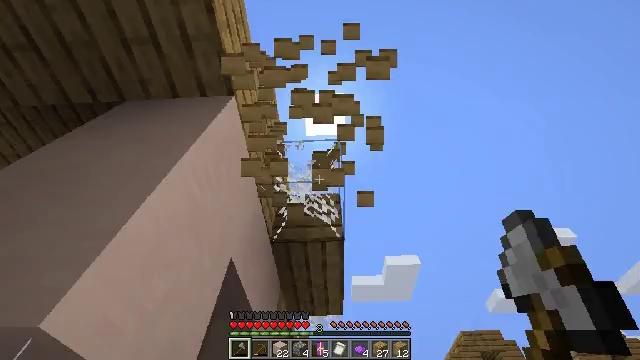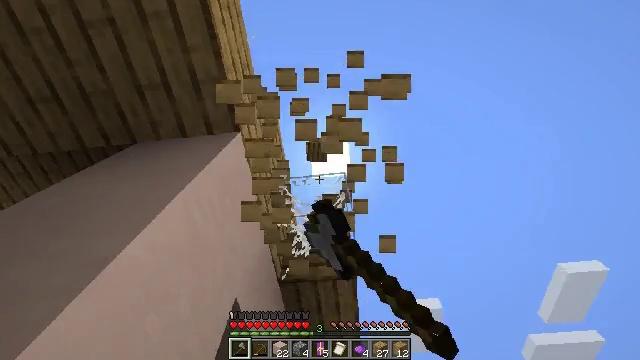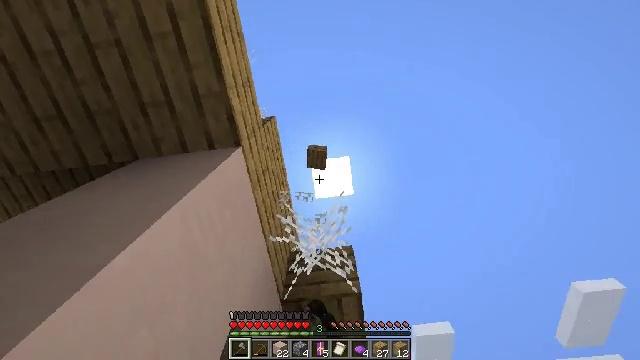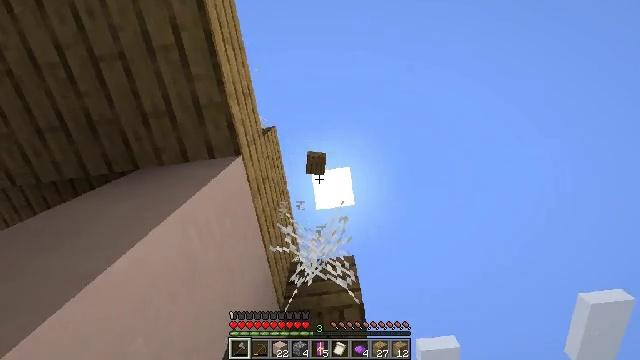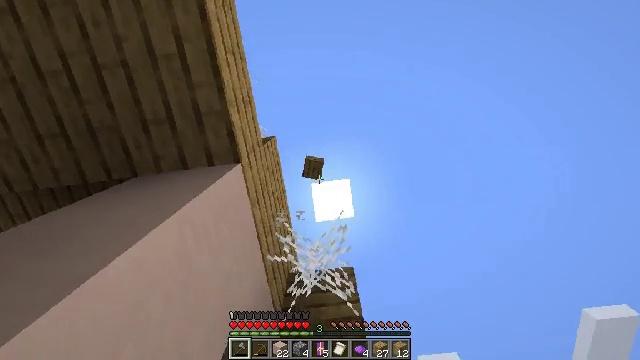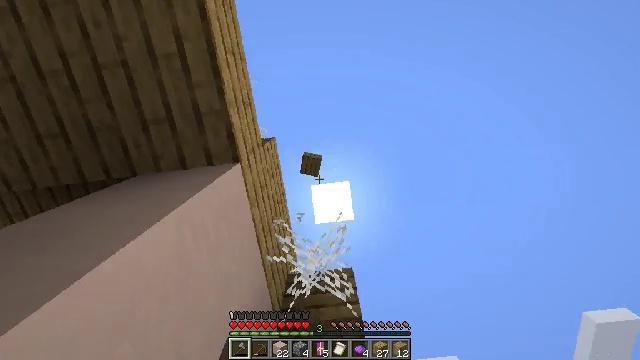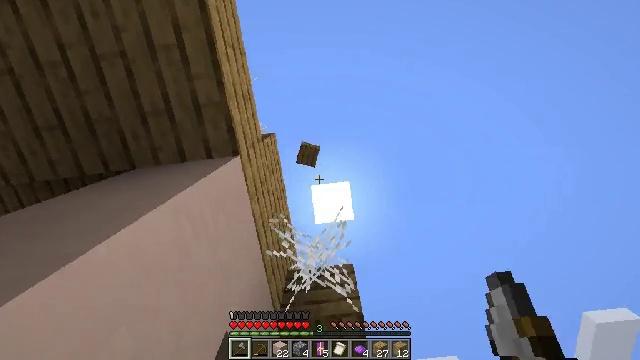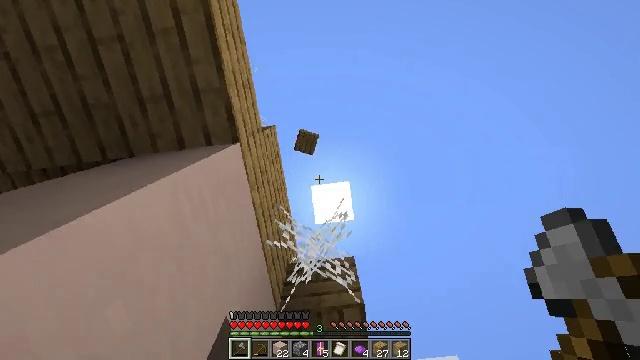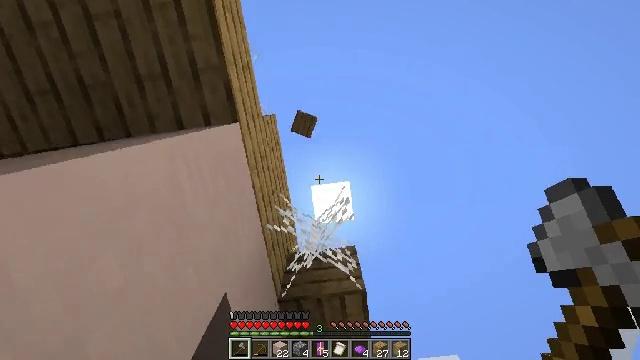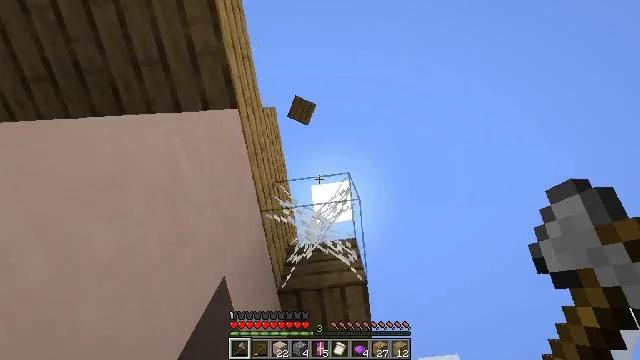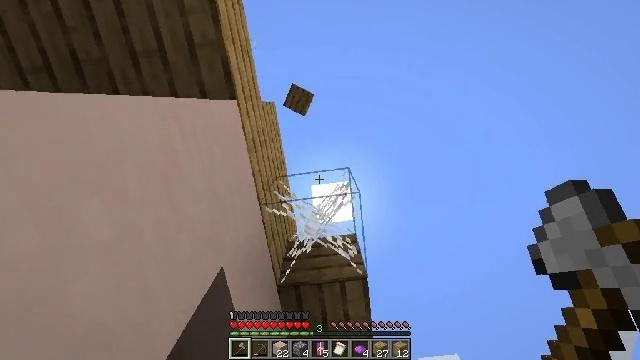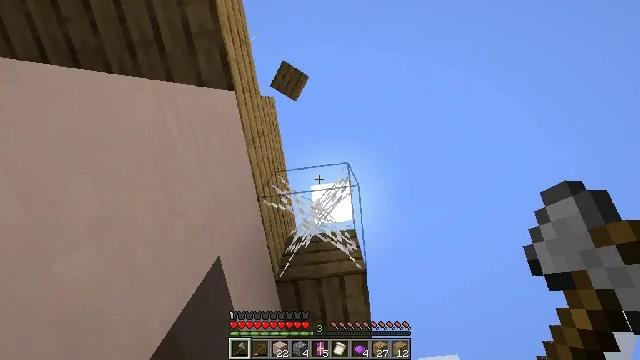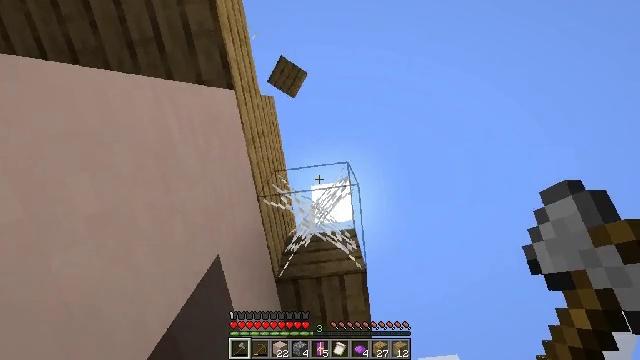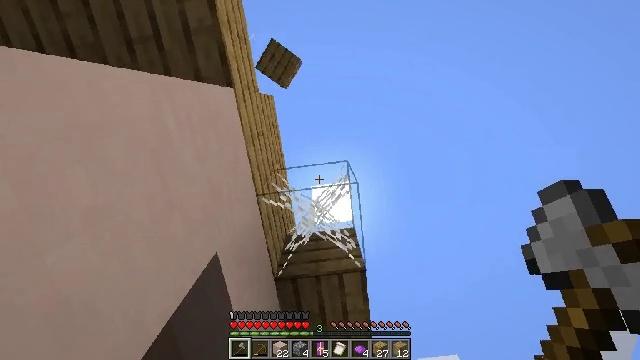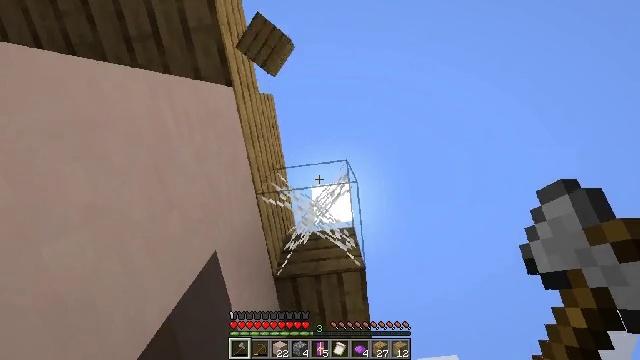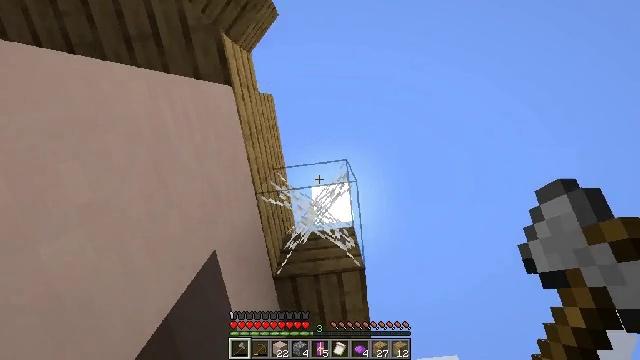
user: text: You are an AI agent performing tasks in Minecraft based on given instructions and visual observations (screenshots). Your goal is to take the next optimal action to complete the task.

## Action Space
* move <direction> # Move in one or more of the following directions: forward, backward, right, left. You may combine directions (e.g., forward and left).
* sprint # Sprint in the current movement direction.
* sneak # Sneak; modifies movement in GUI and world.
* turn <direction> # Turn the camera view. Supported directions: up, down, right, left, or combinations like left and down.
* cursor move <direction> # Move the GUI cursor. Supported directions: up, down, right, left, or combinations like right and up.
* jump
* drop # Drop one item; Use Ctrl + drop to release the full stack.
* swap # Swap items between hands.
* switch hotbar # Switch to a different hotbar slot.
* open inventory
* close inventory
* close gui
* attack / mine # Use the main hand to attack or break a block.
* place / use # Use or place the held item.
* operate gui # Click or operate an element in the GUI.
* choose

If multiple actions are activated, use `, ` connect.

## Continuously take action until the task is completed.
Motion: motion action
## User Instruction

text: Attack the stripped oak log to collect it.
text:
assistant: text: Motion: turn left and up, attack / mine
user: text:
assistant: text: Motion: turn left and up, attack / mine
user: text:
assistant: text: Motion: turn up, attack / mine
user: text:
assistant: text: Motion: turn up, attack / mine
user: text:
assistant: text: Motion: no_op
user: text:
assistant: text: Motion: move forward
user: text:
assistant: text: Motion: move forward
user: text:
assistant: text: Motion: move forward
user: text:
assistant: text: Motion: no_op
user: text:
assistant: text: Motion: no_op
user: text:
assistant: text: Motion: no_op
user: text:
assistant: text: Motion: no_op
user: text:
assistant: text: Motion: no_op
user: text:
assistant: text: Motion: no_op
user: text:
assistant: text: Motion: no_op
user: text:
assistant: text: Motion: no_op
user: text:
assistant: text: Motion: no_op
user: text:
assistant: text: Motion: no_op
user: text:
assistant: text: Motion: no_op
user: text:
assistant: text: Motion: turn right and down
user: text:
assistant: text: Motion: turn right and down
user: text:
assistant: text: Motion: move forward, turn right and down
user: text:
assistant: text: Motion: move forward, turn down
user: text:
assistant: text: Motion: move forward, turn left and down
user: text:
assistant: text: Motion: turn left and down
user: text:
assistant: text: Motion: move forward, turn down
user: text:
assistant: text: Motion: move forward, turn down
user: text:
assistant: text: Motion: move forward
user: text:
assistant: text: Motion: move forward, turn left
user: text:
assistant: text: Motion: move forward and move right, turn left